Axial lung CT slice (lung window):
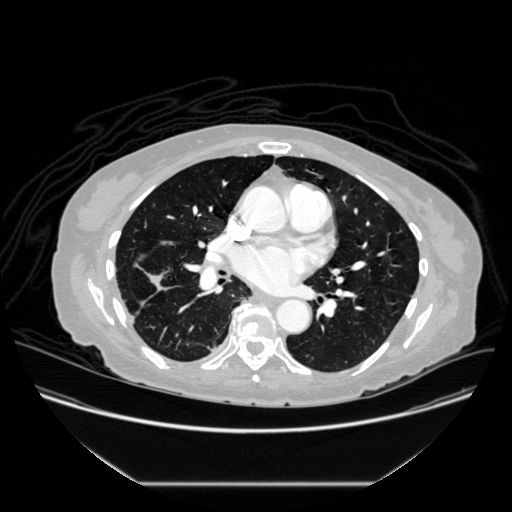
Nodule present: no